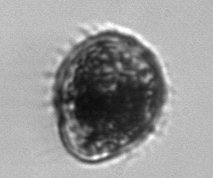
Label: Pleuronema